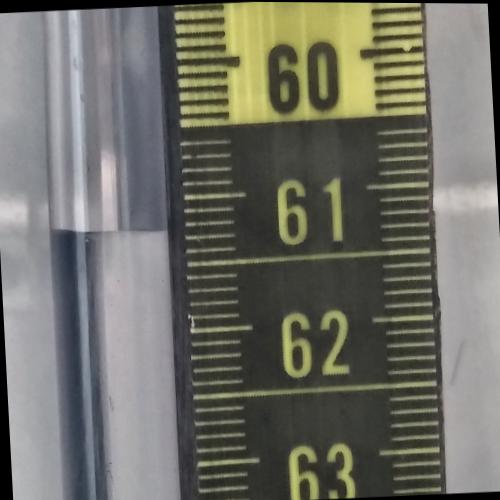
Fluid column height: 61.2 cm